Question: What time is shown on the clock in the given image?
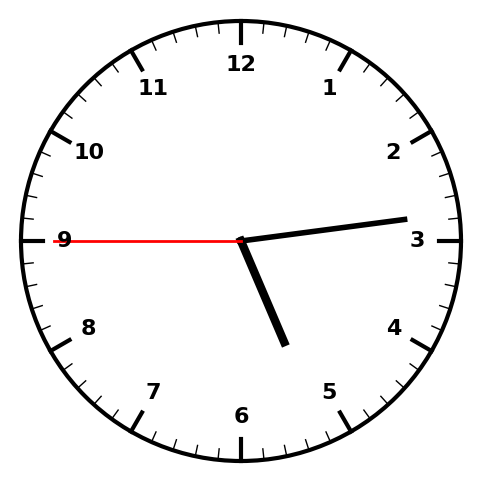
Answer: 05:13:45